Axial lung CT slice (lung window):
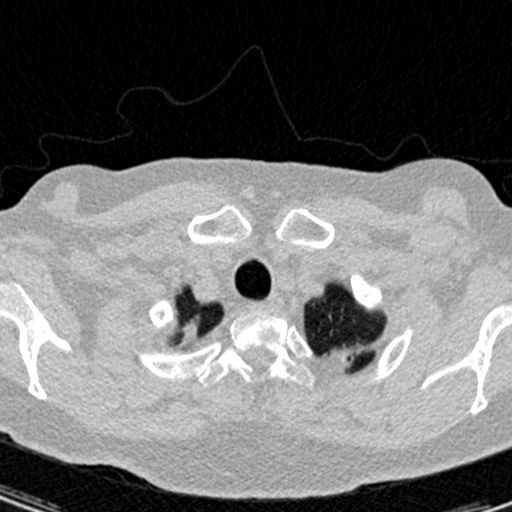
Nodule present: no